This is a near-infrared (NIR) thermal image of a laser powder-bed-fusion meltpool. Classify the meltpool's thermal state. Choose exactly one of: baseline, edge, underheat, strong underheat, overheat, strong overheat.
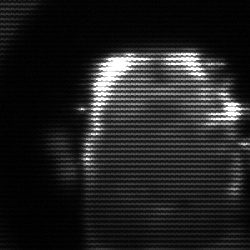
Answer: baseline